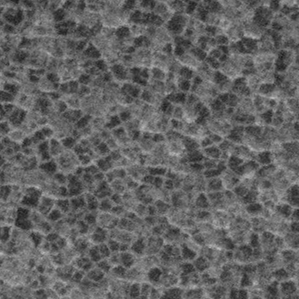
Label: frost